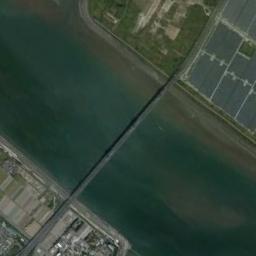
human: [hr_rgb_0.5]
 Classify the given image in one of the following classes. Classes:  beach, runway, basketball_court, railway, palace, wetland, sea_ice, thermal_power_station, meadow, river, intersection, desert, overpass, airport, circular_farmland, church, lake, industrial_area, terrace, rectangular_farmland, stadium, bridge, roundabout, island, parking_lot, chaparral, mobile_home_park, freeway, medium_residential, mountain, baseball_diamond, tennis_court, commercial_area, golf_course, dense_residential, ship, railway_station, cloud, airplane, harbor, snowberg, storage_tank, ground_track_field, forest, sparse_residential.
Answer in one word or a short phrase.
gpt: bridge